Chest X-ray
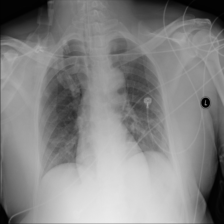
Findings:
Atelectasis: negative
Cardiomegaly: negative
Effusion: negative
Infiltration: negative
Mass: negative
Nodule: negative
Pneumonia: negative
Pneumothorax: negative
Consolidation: negative
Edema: negative
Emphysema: positive
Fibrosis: negative
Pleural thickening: negative
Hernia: negative